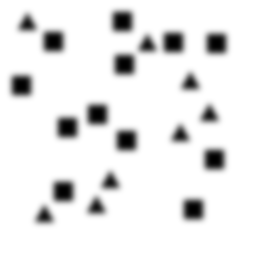
Squares: 12
Triangles: 8
Stars: 0
Total shapes: 20